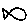
Label: fish